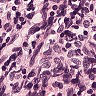
Metastatic tissue present: no